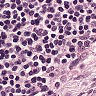
Metastatic tissue present: no